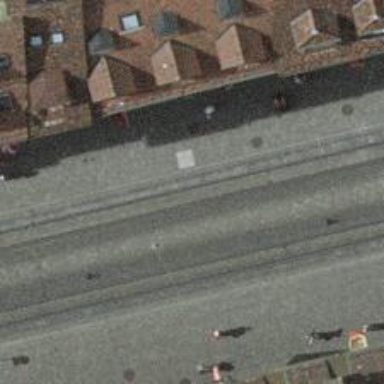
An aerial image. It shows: Tram stop with stop position for public transport.